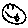
Label: smiley face